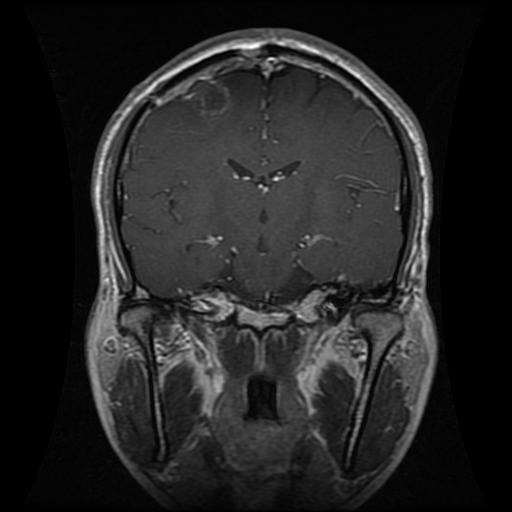
Label: glioma